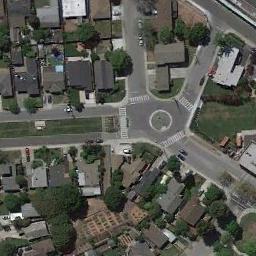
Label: dense_residential